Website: macys
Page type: customer-info-address
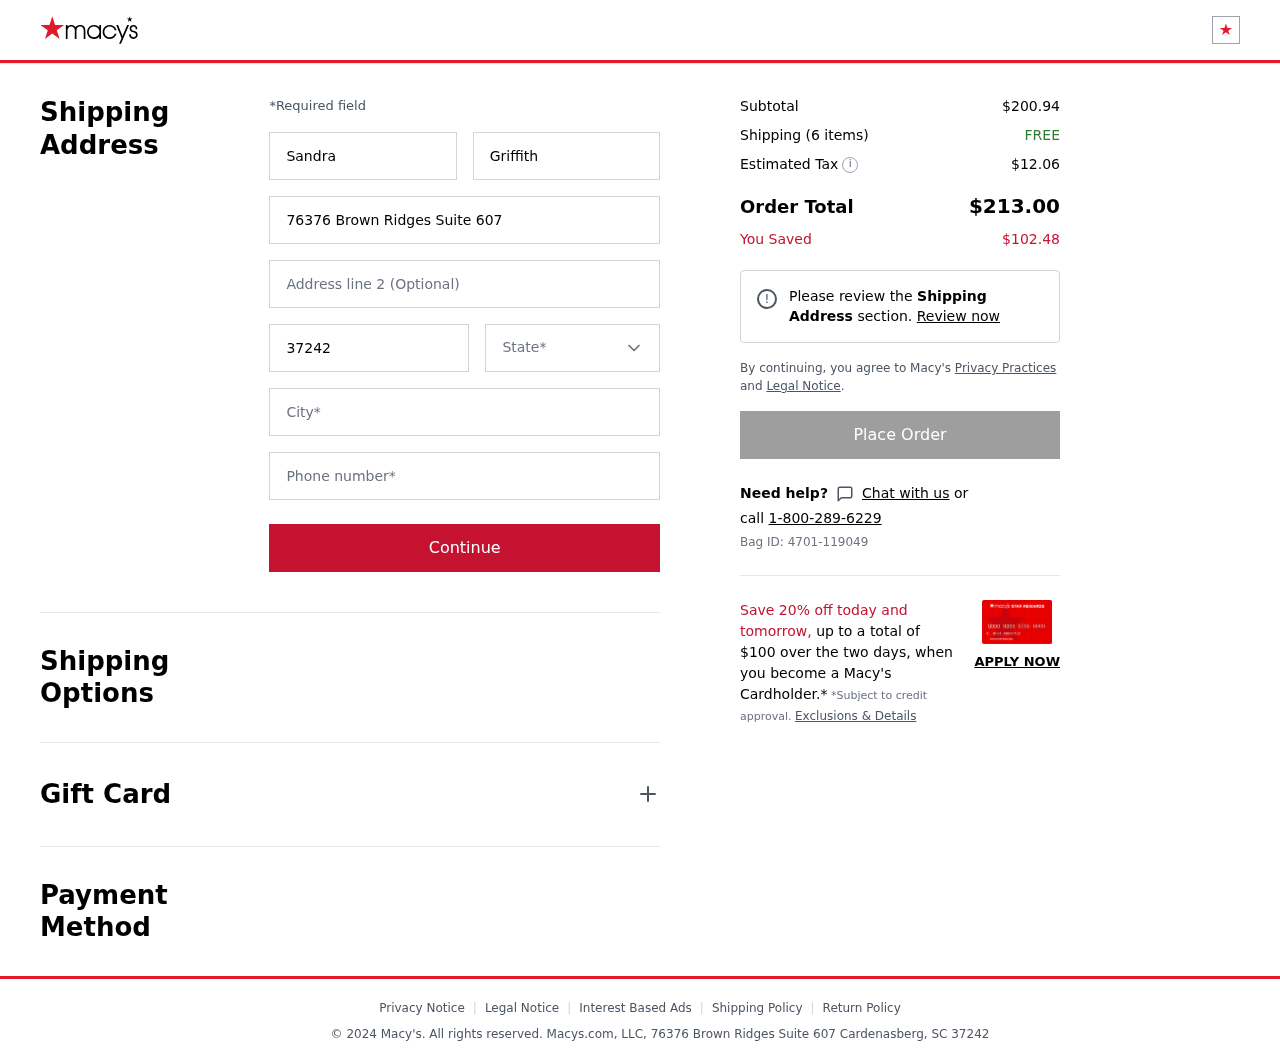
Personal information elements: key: PII_CITY
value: Cardenasberg
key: PII_FIRSTNAME
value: Sandra
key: PII_LASTNAME
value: Griffith
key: PII_PHONE
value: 5158630633
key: PII_POSTCODE
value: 37242
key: PII_STATE
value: South Carolina
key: PII_STREET
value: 76376 Brown Ridges Suite 607
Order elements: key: ORDER_SUBTOTAL
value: $200.94
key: ORDER_NUM_ITEMS
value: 6
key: ORDER_SHIPPING_COST
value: FREE
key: ORDER_TAX
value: $12.06
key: ORDER_TOTAL
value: $213.00
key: ORDER_SAVINGS
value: $102.48
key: ORDER_BAG_ID
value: Bag ID: 4701-119049